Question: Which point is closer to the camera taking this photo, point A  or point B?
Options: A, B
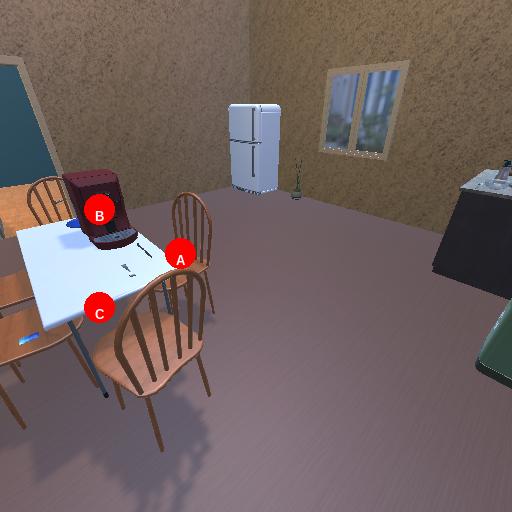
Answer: A